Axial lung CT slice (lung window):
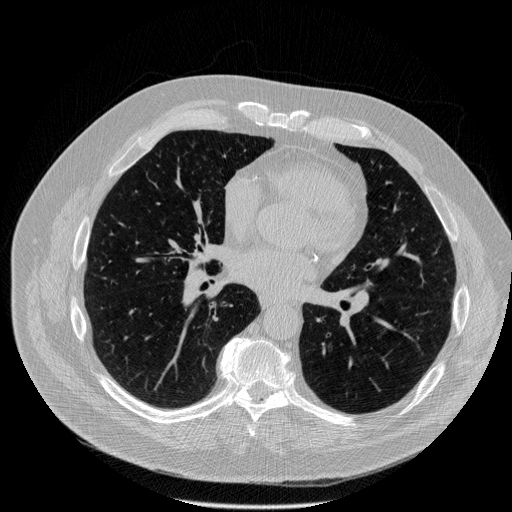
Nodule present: no